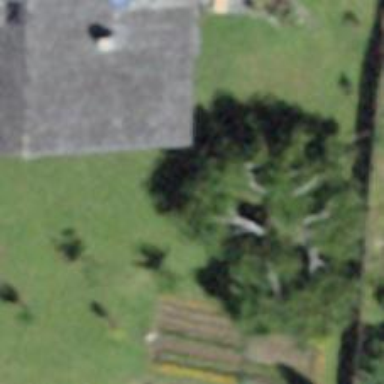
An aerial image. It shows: Beautiful tree in nature.